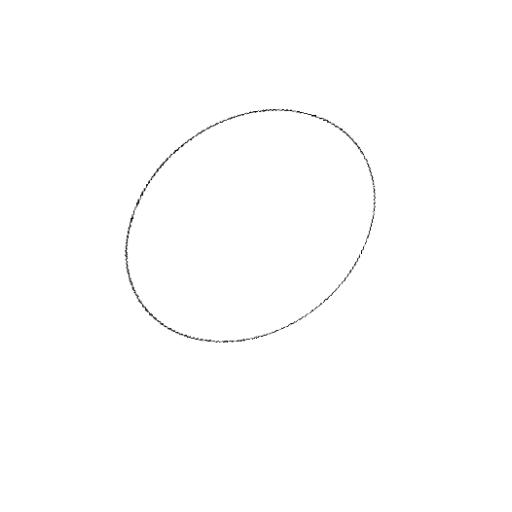
Crossing number: 0